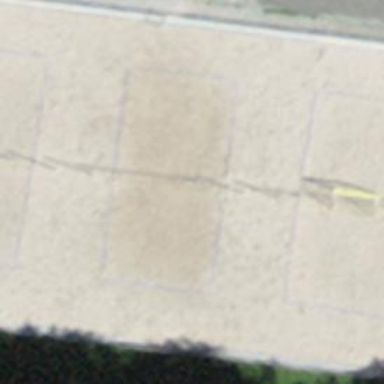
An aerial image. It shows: Sandy pitch for beach volleyball.